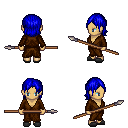
a pixel art fantasy rpg character, female body template, human, tanned skin, brown robe, teal pants, blue long bangs hairstyle, gray slippers, spear, four views (front, back, left, right), 2x2 character sprite sheet, small pixel art, hard edges, no anti-aliasing